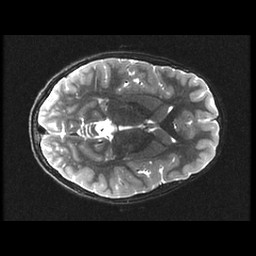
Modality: T2w
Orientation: axial
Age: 10
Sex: female
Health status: ill
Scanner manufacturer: ge
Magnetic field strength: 3 T
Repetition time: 7.5 s
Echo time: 0.1015 s